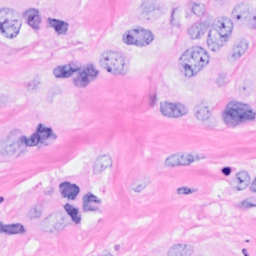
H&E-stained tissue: Breast